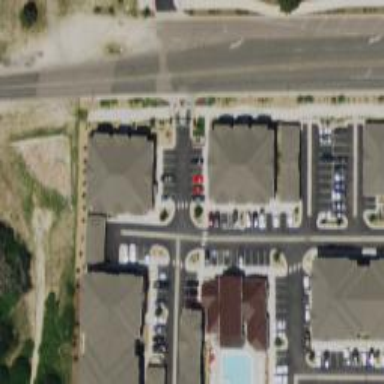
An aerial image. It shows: Living street.